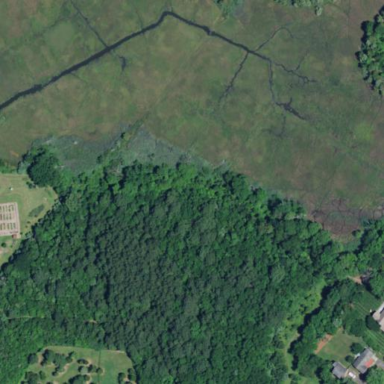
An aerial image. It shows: Marshy wetland area.